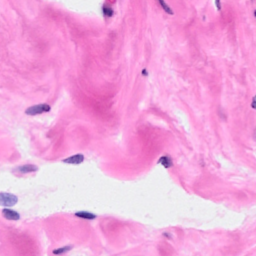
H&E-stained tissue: Breast